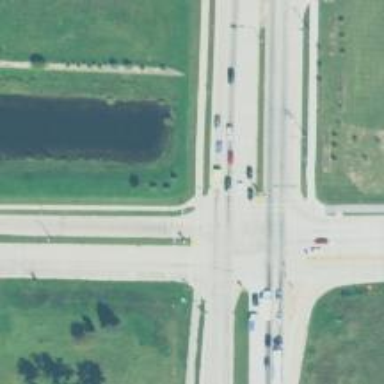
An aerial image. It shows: Crossing on the road with transverse markings.